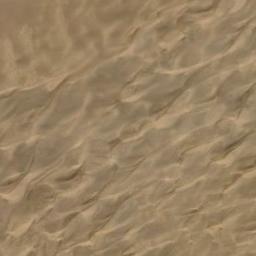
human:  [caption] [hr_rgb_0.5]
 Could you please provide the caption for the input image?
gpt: The desert is full of yellow sand .

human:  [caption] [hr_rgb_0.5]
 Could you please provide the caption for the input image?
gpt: The desert has deep yellow sand and some trellis dunes .

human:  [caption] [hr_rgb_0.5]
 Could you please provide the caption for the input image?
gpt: This is a yellow desert with wavy stripes .

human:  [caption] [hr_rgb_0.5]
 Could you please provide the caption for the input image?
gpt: There is a small patch of vegetation on the edge of the desert .

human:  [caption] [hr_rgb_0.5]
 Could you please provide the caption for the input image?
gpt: A brown desert with some ravines .